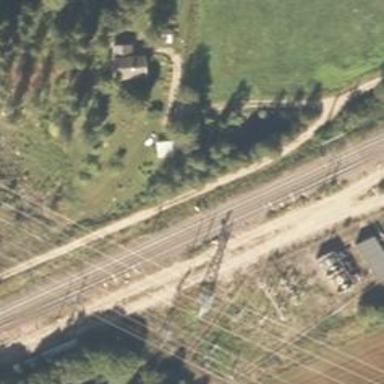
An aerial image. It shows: Railroad crossover.